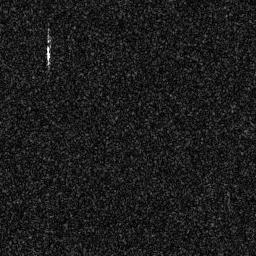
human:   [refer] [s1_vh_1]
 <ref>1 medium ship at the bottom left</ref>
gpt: <box>[[14, 87, 28, 99, 0]]</box>